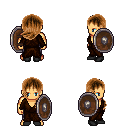
a pixel art fantasy rpg character, male body template, human, tanned skin, brown robe, metal pants, brown left-swept hairstyle, black shoes, shield, four views (front, back, left, right), 2x2 character sprite sheet, small pixel art, hard edges, no anti-aliasing